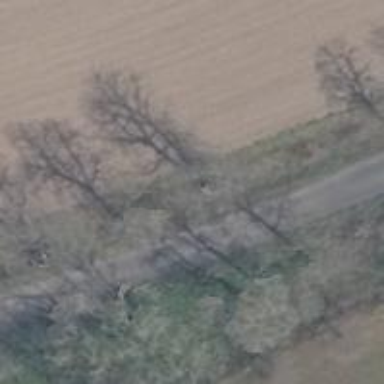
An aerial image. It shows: Row of deciduous broadleaved trees.